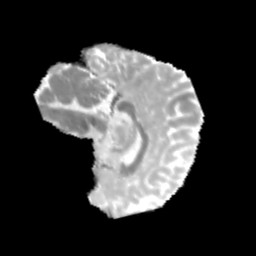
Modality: MD
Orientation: sagittal
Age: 10
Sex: male
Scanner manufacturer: siemens
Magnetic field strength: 3 T
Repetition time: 3.8 s
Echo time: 0.07 s